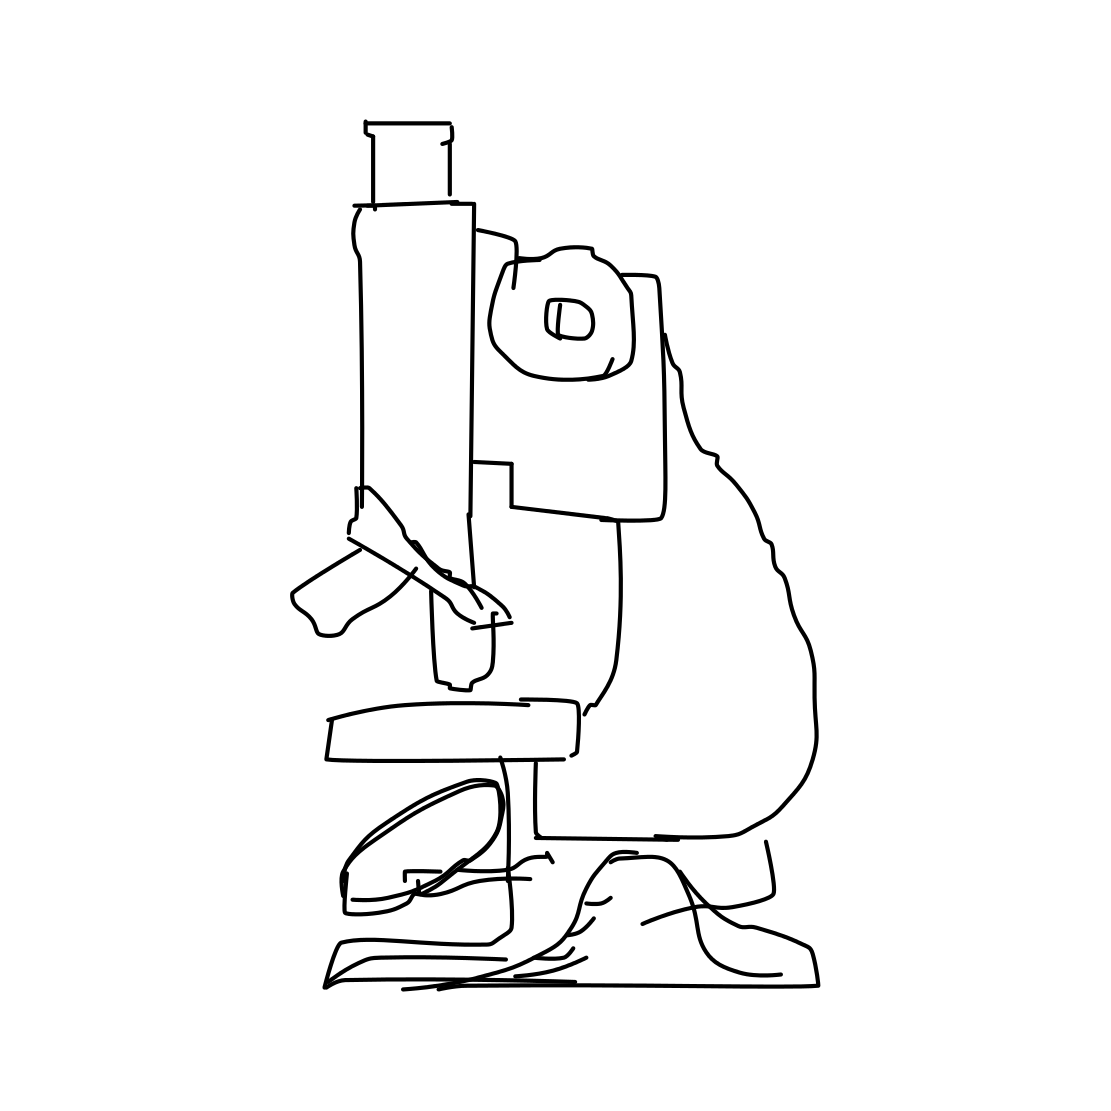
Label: microscope